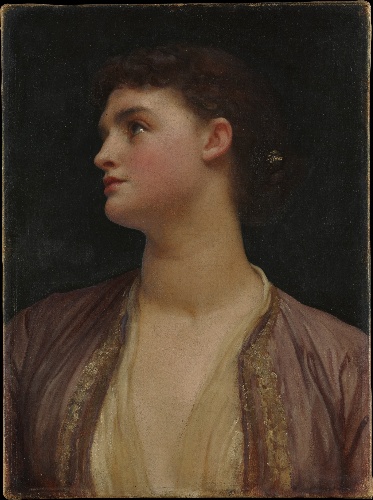
Title: Lucia
Artist: Frederic, Lord Leighton
Artist bio: British, Scarborough 1830–1896 London
Date: possibly late 1870s
Object type: Painting
Classification: Paintings
Medium: Oil on canvas
Dimensions: 14 7/8 x 10 in. (37.8 x 25.4 cm)
Department: European Paintings
Credit line: Catharine Lorillard Wolfe Collection, Bequest of Catharine Lorillard Wolfe, 1887
Accession year: 1887
Repository: Metropolitan Museum of Art, New York, NY
Tags: Portraits|Profiles|Women